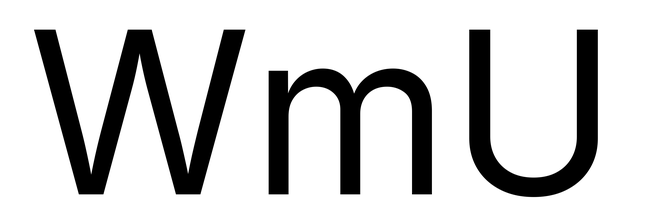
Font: Inter_Regular